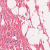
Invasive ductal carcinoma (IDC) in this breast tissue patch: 0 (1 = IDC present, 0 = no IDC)